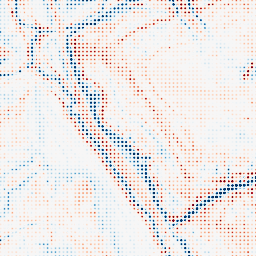
Category: multiscale
Decomposition family: dog_multiscale
Decomposition parameters: sigma_ratio: 1.4
n_scales: 4
base_sigma: 1
Upsampling method: sinc_blackman
Upsampling parameters: scale: 8
kernel_size: 4
Upsampling scale: 8